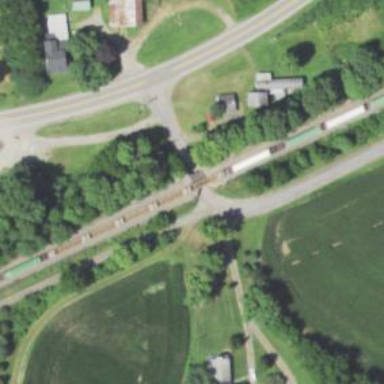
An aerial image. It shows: Bridge supported by abutments.